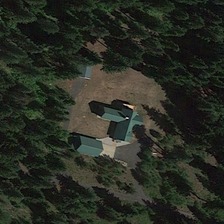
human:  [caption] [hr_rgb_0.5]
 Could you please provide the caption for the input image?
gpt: all varieties of trees are the same .

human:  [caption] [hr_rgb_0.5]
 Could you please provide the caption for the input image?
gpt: a building is surrounded by many green trees .

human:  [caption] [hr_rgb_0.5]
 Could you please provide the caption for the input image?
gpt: a forest surrounded a house .

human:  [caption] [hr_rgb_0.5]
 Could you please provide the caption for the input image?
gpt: a building is surrounded by many green trees .

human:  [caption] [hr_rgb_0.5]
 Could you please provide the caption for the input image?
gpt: a forest surrounded a house .